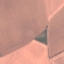
Land use / land cover class: AnnualCrop